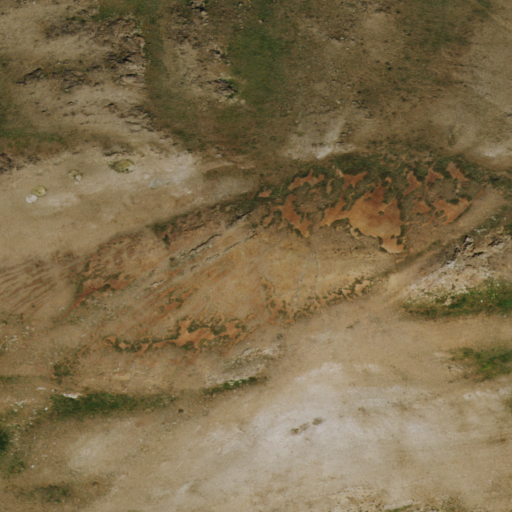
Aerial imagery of mountain in Nevada named Blanchard Mountain containing only shrub